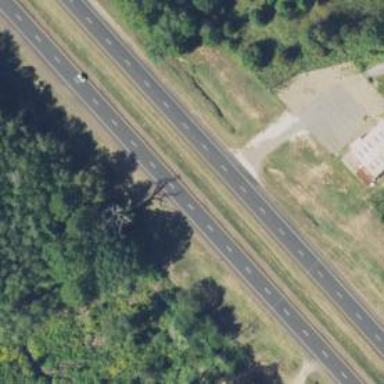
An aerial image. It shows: Expressway with asphalt surface classified as trunk highway.